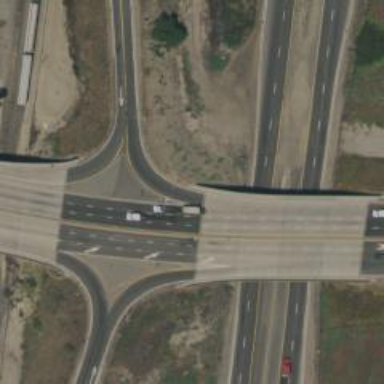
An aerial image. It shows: Bridge on motorway link with cloverleaf junction.